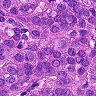
Metastatic tissue present: yes